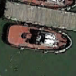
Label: civil